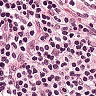
Metastatic tissue present: no